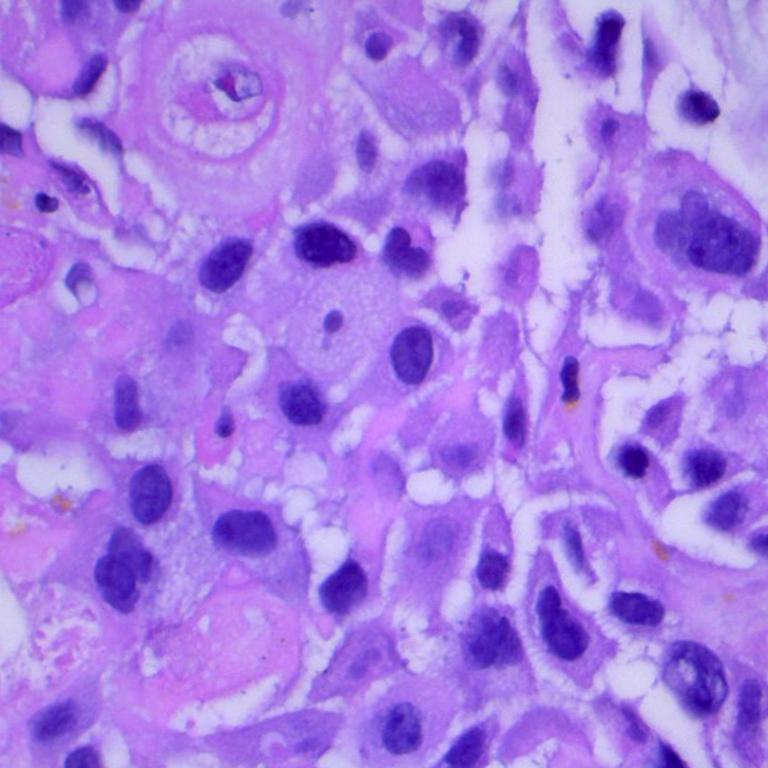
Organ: lung
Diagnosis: squamous carcinomas